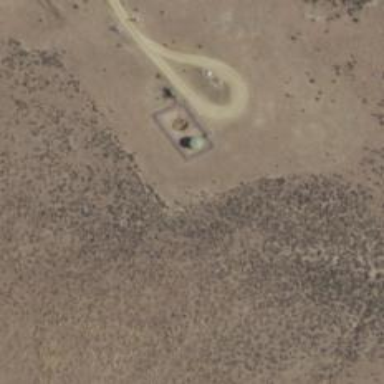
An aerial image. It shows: Storage tank with man-made structure.